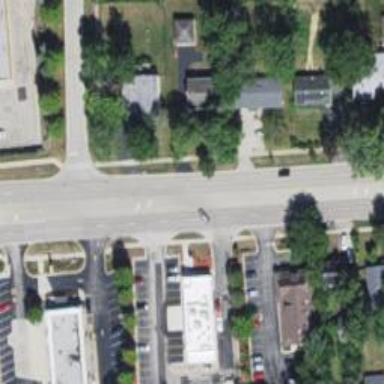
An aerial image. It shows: Secondary road with separate asphalt sidewalks.